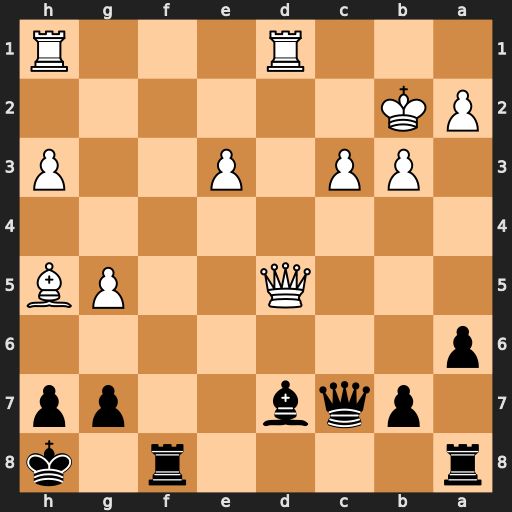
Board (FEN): r4r1k/1pqb2pp/p7/3Q2PB/8/1PP1P2P/PK6/3R3R
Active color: b
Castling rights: -
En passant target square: -
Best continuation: Rf2+ Rd2 Bc6 Rxf2 Bxd5